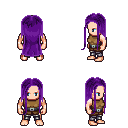
a pixel art fantasy rpg character, male body template, human, light skin, leather chest armor, metal pants, purple extra-long hairstyle, four views (front, back, left, right), 2x2 character sprite sheet, small pixel art, hard edges, no anti-aliasing